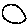
Label: circle